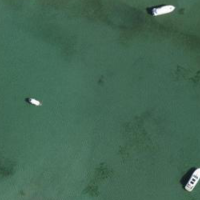
EUNIS habitat code: 14
Species observed at this site:
Scardinius erythrophthalmus
Tinca tinca
Perca fluviatilis
Gasterosteus aculeatus